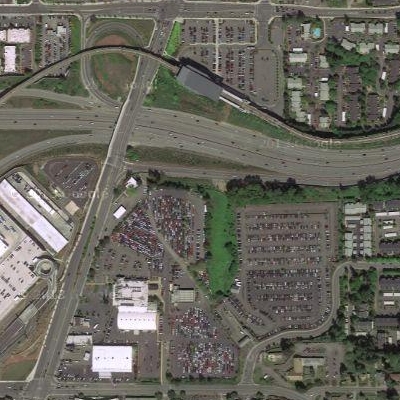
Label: Parking